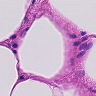
Metastatic tissue present: no